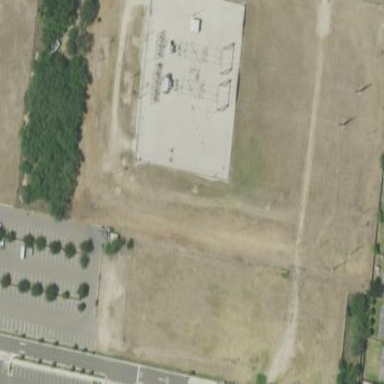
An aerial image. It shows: Distribution level power substation enclosed by fence.